Question: This problem is a bit hard to convey with code so I'm going to best describe it and maybe someone can guess the issue.
I have a UITableView which has been rotated 90 degrees, effectively making it a horizontal table view. Each cell contains a part of a graph, as seen here:

This works really well for my needs and allows us to use some of the power of UITableView, particularly cell re-use.
On the iPhone<5, everything worked really well because the UITableView was square (320x320) so it was easy to rotate and modify the frame.
However, I just started adding iPhone 5 support which meant extending the width (and ultimately height after rotation) to be around 320+88. This can be seen in the screenshot above. I found it quite hacky/tricky to get the bounds/centre correct after rotating the table. And maybe this is a problem resulting from it.
The problem (finally!) is that now (on the iPhone5), the bottom 30ish points can't be selected (around the month selection portion). UIButton presses aren't registered on the months, didSelectCell isn't registered on the cell, and it's not possible to swipe across.
- - -
Any ideas? I've spent way too much time trying to figure this out that I'm pretty much resigned to replacing my implementation with a third-party "HorizontalTable" or a self written ScrollView.
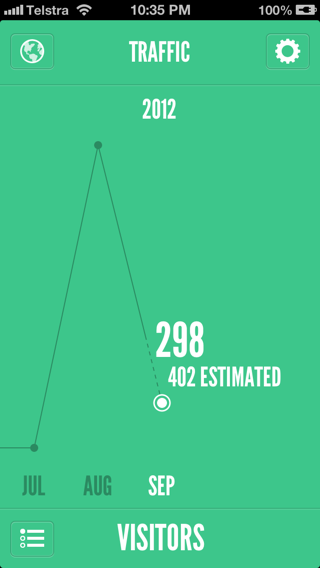
Answer: Well, after countless wasted hours, it does indeed turn out the problem was outside the UITableView. What I didn't include was the fact that this UITableView is actually nested inside another UITableView. And that table's heightForRowAtIndex didn't quite have enough height so all touch events were being discarded (even tho the table didn't clip outside it's range).
Thanks all, sorry I didn't provide sufficient information from the get-go.